Question: I am trying to return an hourly report on the number of searches performed. My results do not include the hours when there are zero searches, I thought I had the syntax correct for using COALESCE. Can anyone see what I am doing wrong? Thanks
'''
SELECT CAST(startdatetime as Date),extract(hour from startdatetime) as hr, COALESCE(count(distinct id),0) as average_per_hour
FROM search WHERE CAST(startdatetime As Date) = '2014/07/05'
GROUP BY CAST(startdatetime as Date),extract(hour from startdatetime)
ORDER BY CAST(startdatetime as Date),extract(hour from startdatetime)
'''

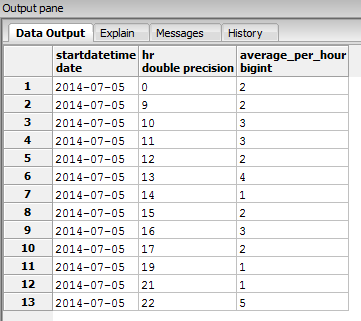
Answer: Some refinement, but basically the same as @a_horse_with_no_name's answer:
'''
SELECT DATE '2014-07-05', hr, COUNT(DISTINCT id) AS average_per_hour
FROM generate_series(0, 23) hr
LEFT JOIN search ON EXTRACT(HOUR FROM startdatetime) = hr AND CAST(startdatetime AS DATE) = '2014-07-05'
GROUP BY hr
ORDER BY hr
'''
Using 'CAST(startdatetime AS DATE)' in 'ORDER BY' & 'GROUP BY' is irrelevant, because you search only one day. If that is not the case in general, you will need to tweak 'generate_series()' too.
:
This works across multiple days:
'''
SELECT CAST(hr AS DATE), EXTRACT(HOUR FROM hr), COUNT(DISTINCT id) AS average_per_hour
FROM generate_series('2014-07-05 00:00:00', '2014-07-06 23:00:00', INTERVAL '1' HOUR) hr
LEFT JOIN search ON date_trunc('hour', startdatetime) = hr
GROUP BY hr
ORDER BY hr
'''